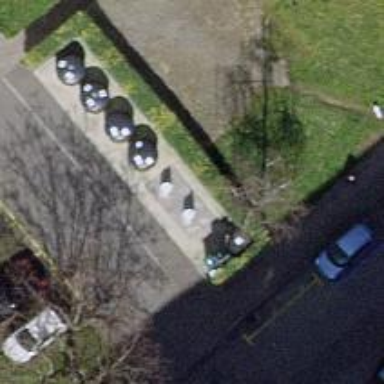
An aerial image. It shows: Recycling container in the area designated for recycling.